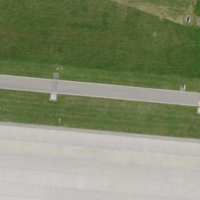
EUNIS habitat code: 57
Species observed at this site:
Milvus milvus
Corvus corone
Sturnus vulgaris
Motacilla alba